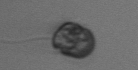
Label: Dinophyceae